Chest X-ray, PA view. Patient: 49 years old, sex M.
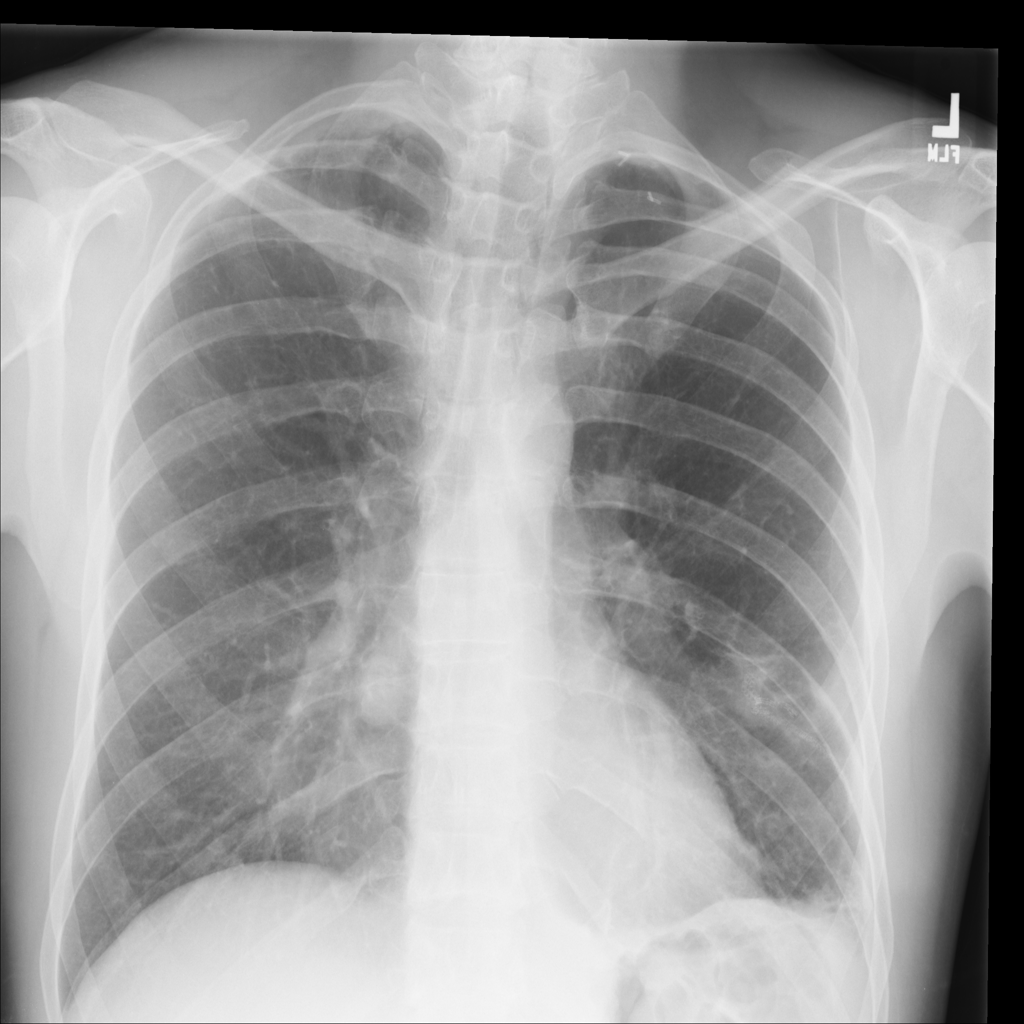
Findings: Effusion